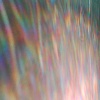
Label: sunburn